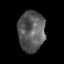
Tissue: skin
Cell type: Epithelial cells
Senescence score: 0.2576
Nuclear area (px): 1067
Mean DAPI intensity: 89.437